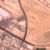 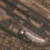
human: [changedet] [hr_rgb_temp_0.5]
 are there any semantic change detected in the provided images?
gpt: An airport appeared where there was a vertical road.